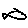
Label: fish